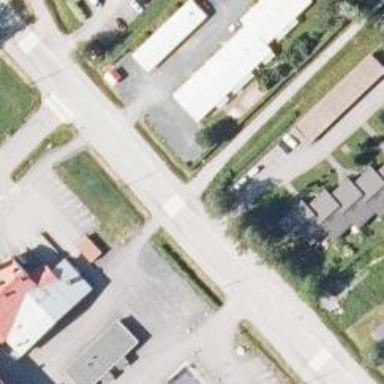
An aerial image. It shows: Asphalt cycleway with crossing.